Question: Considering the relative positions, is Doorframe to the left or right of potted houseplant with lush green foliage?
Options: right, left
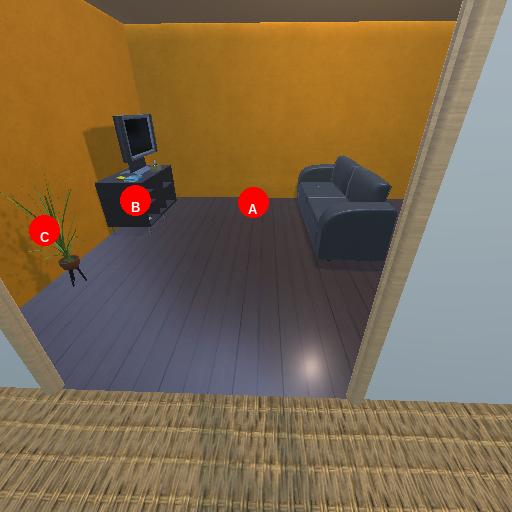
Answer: right